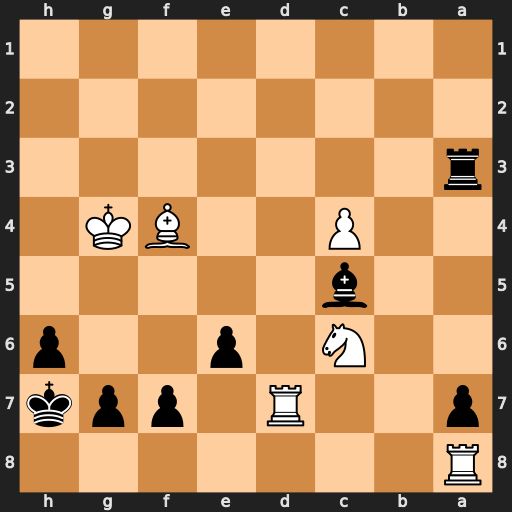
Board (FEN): R7/p2R1ppk/2N1p2p/2b5/2P2BK1/r7/8/8
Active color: b
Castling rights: -
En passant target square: -
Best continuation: f5+ Kh4 Bf2+ Bg3 Rxg3